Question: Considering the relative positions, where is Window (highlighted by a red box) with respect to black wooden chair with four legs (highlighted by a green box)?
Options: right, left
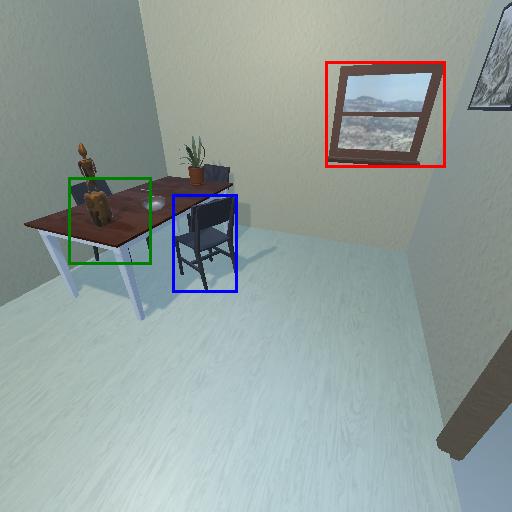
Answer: right